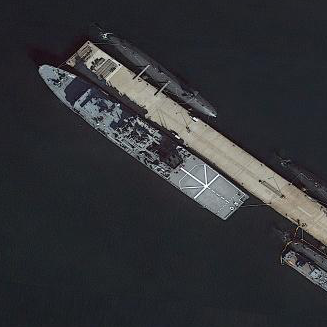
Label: combat